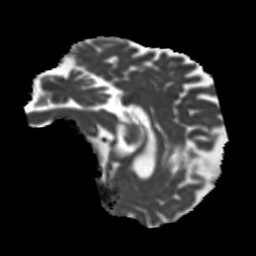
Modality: MD
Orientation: sagittal
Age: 71
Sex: female
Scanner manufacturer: siemens
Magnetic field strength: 3 T
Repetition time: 5.25 s
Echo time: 0.08 s